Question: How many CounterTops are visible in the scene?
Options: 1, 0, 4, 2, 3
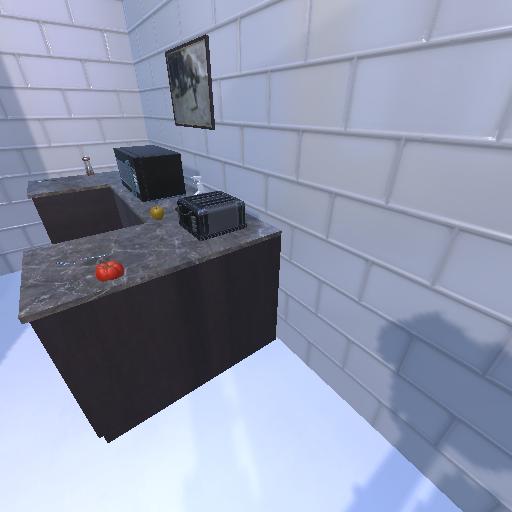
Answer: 1